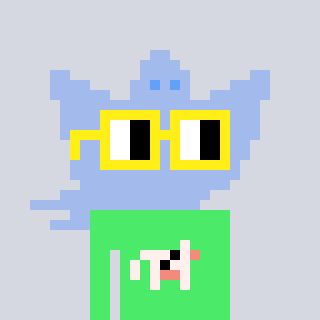
a pixel art character with square yellow glasses, a ghost-B-shaped head and a teal-colored body on a cool background